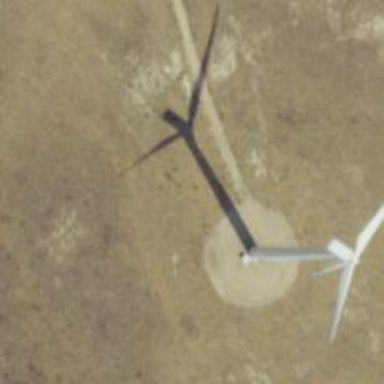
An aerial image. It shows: Wind power generator with wind turbines.